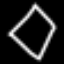
Label: diamond